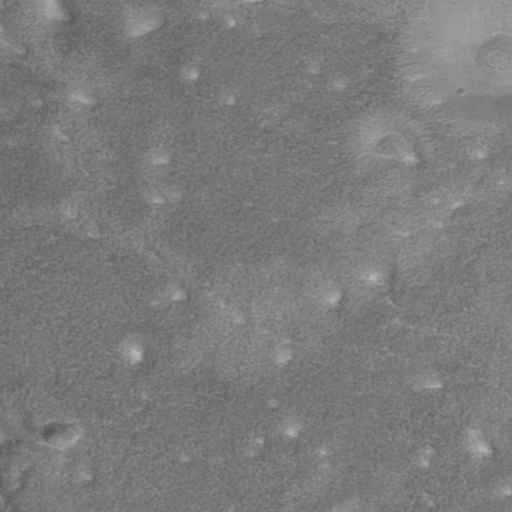
Classes present: Background, Cone